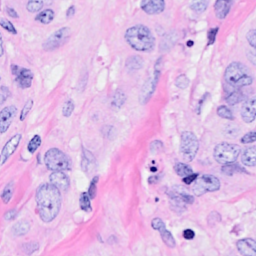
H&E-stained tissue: Breast